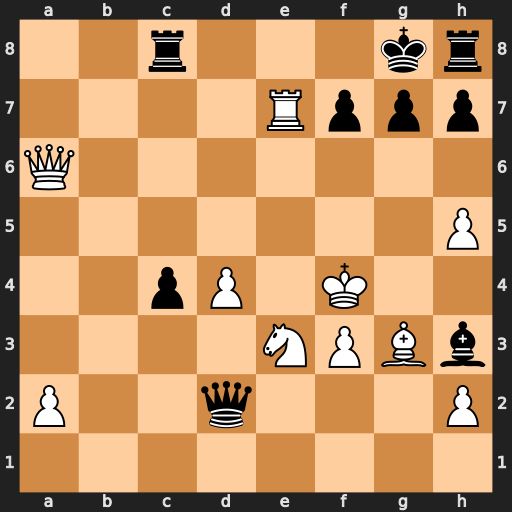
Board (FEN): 2r3kr/4Rppp/Q7/7P/2pP1K2/4NPBb/P2q3P/8
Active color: w
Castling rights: -
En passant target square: -
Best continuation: Qxc8+ Bxc8 Re8#